Field crop: maize
Growth stage: 2
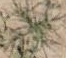
Species: salsola